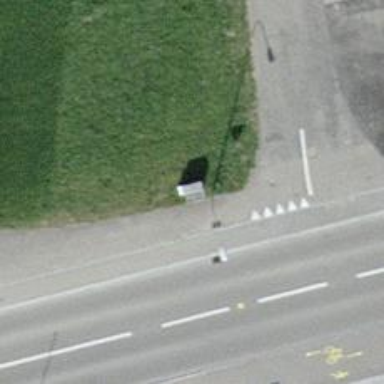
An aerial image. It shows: Street cabinet.